Field crop: maize
Growth stage: 2
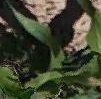
Species: maize